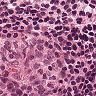
Metastatic tissue present: no